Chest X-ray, PA view. Patient: 58 years old, sex M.
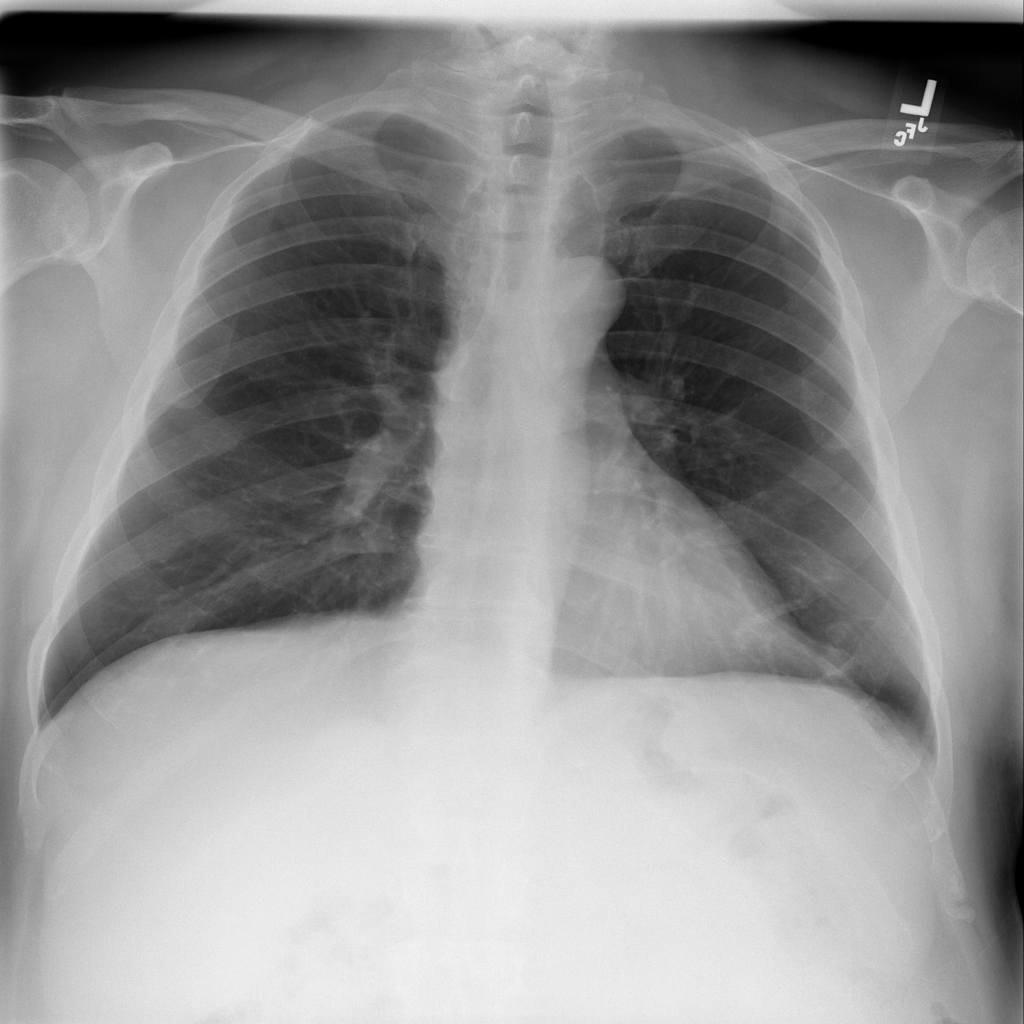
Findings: No Finding